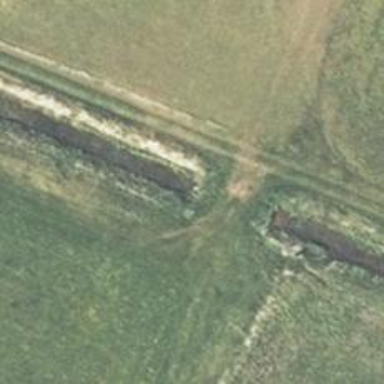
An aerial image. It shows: Culvert tunnel.